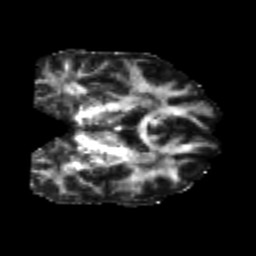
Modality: FA
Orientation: coronal
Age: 24
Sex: male
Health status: healthy
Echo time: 0.074 s